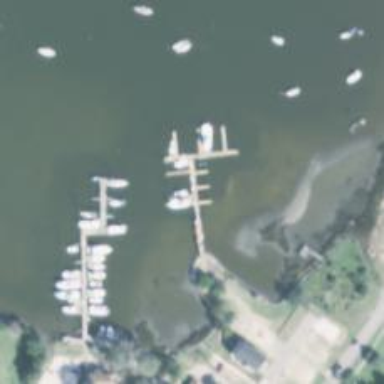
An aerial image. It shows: Man-made pier.